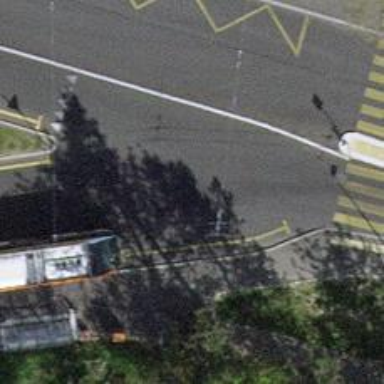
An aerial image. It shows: Residential road with trolley wire infrastructure.